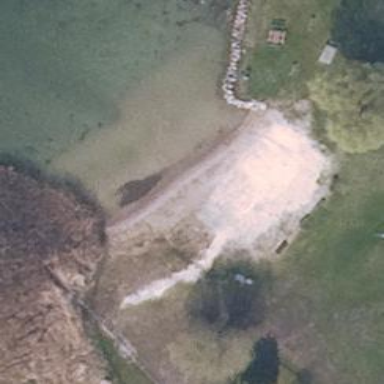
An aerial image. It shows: Sandy beach with natural surface.